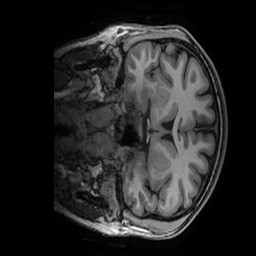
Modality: T1w
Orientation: coronal